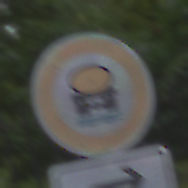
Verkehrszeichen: VerbotFahrzeugeWassergefaehrdenderLadung
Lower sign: RichtungsangabeDurchPfeile5
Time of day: MorningAfternoon
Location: Outdoor (Urban)
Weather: Overcast
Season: NotSpecified
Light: Natural